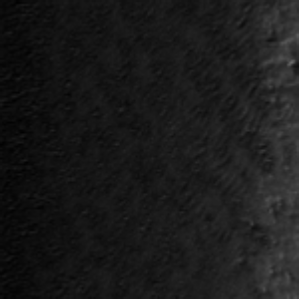
Label: frost